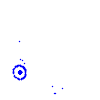
Particle: pion